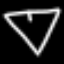
Label: diamond